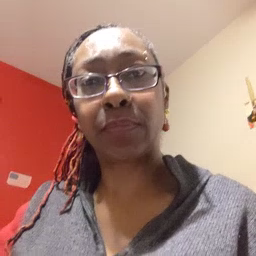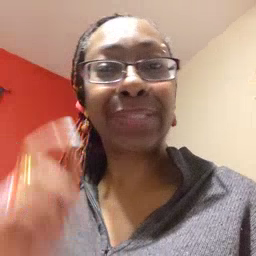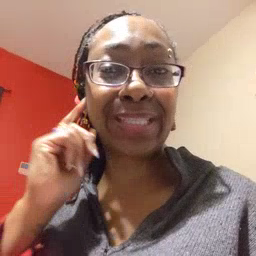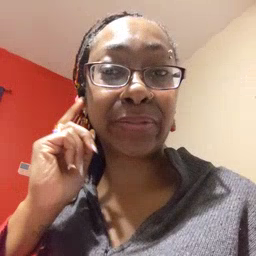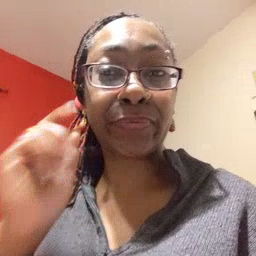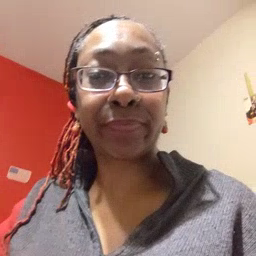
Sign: ear